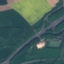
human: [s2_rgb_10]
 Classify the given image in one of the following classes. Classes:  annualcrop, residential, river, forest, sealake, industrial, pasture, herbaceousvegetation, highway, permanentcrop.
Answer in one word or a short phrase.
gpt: Highway